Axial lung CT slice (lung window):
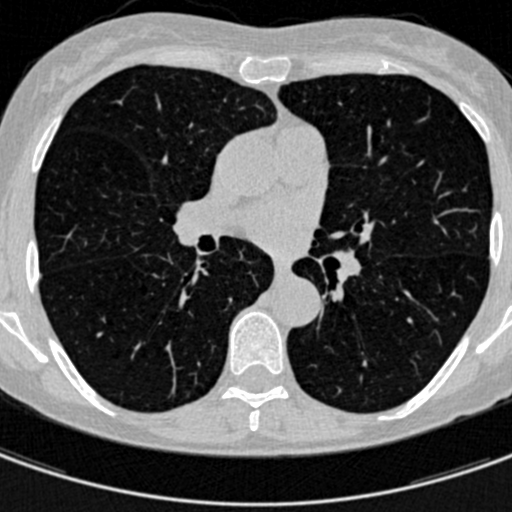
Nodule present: no